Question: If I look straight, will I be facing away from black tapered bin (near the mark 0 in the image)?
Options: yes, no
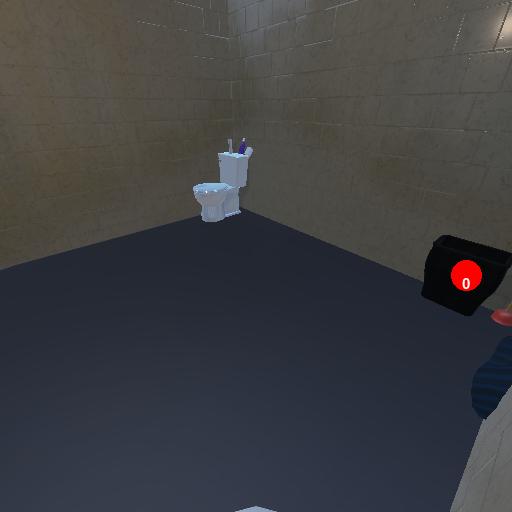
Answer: yes